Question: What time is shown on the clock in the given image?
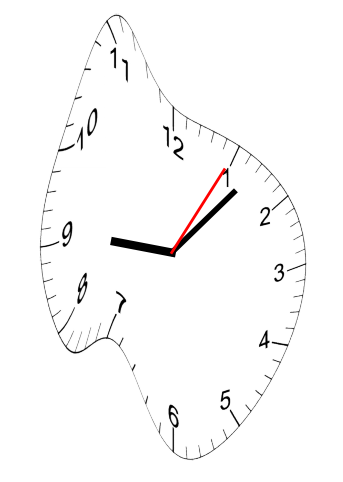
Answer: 09:07:05